Question: I'm trying to create a twitter style following system for my site. When ever the script below runs is adds an "Array" inside the database instead of just the user id of the person you're trying to follow. Dunno how to fix it.
'''
<?
session_start();
# Connect to the mysql database
include_once "library/connect_to_mysql.php";
if(isSet($_POST['mem'])){
#filter everything but numbers for security
$mem1 = preg_replace('#[^0-9]#i', '', $_POST['mem']);
$mem2 = $mem1;
#Decode the Session IDX variable and extract the user's ID from it
$decryptedID = base64_decode($_SESSION['idx']);
$id_array = explode("p3h9xfn8sq03hs2234", $decryptedID);
$my_id = $id_array[1];
$sql = mysql_query("SELECT following_array FROM Members WHERE id='$my_id' LIMIT 1");
while($row = mysql_fetch_array($sql)) {
$following = $row["following_array"];
}
$followArry1 = explode(',', $following);
if (in_array($mem1, $followArry1)) {
exit();
}
if ($followArry1 != "") {
$followArry2 = "$followArry1,$mem2";
} else {
$followArry2 = "$mem2";
}
$UpdateArray = mysql_query("UPDATE Members SET following_array ='$followArry2' WHERE id='$my_id'") or die (mysql_error());
exit();
}else{
exit();
}
?>
'''

Any help appreciated
'''
/////// Updated Code ////////////////////
$followArry1 = explode(",", $following);
if (in_array($mem1, $followArry1)) { exit(); }
if ($followArry1 != "") {
$followArry1 = implode(',', $followArry1 + array($mem1));
} else {
$followArry1 = $mem1;
}
$UpdateArray = mysql_query("UPDATE myMembers SET following_array ='$followArry1' WHERE id='$my_id'") or die (mysql_error());
'''
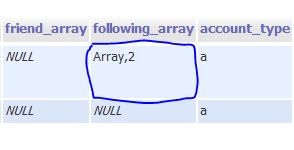
Answer: I also think that the problem is with adding $mem variable to $followyArry1 array.
Try this code...
'''
if ($followArry1 != "") {
$followArry1[] = $mem1;
$followArry1 = implode(',', $followArry1);
} else {
$followArry1 = $mem1;
}
'''